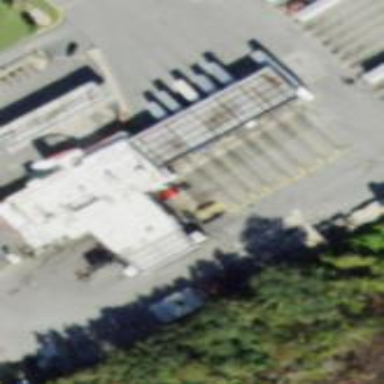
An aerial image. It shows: Retail building housing convenience shop.